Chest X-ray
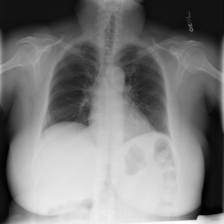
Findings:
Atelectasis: negative
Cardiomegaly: negative
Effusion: negative
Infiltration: negative
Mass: negative
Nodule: negative
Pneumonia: negative
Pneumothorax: negative
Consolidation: negative
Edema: negative
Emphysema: negative
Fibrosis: negative
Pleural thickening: negative
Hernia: negative